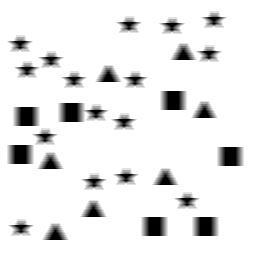
Squares: 7
Triangles: 7
Stars: 16
Total shapes: 30